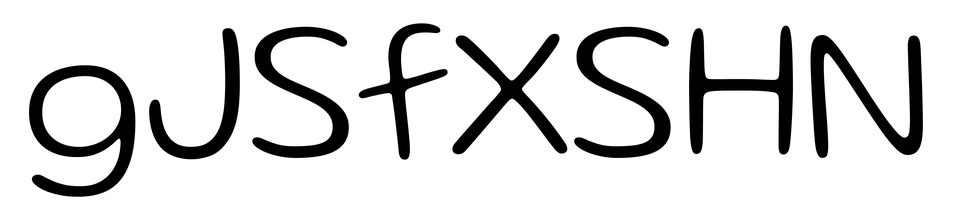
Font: Gluten_ExtraLight